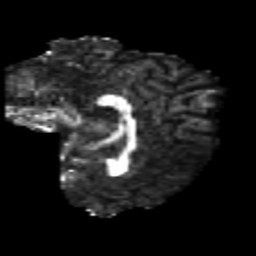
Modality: FA
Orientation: sagittal
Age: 25
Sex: female
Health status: healthy
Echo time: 0.074 s